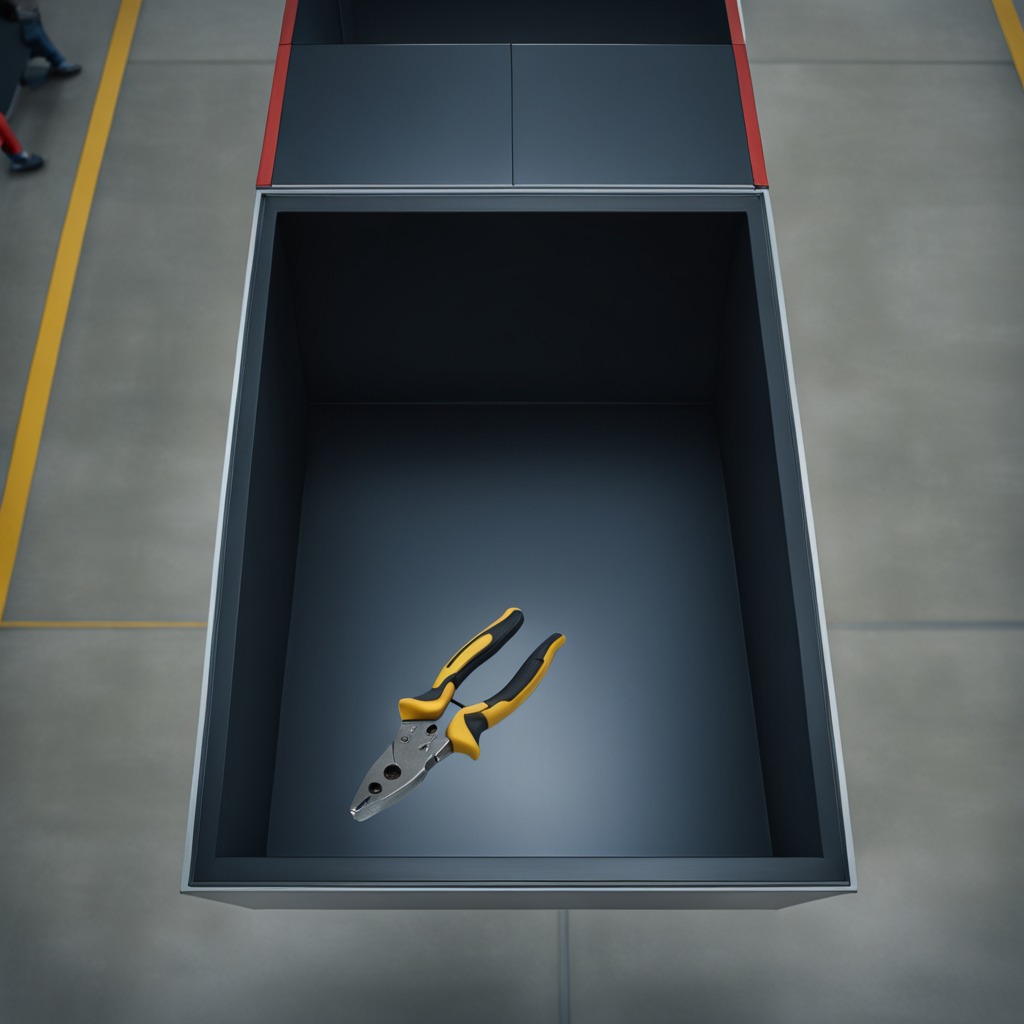
A plier is lying on the toolbox surface in an airplane hangar workshop.